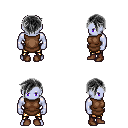
a pixel art fantasy rpg character, male body template, dark elf, purple skin, brown tunic, gold greaves, gray pixie cut hairstyle, brown shoes, four views (front, back, left, right), 2x2 character sprite sheet, small pixel art, hard edges, no anti-aliasing